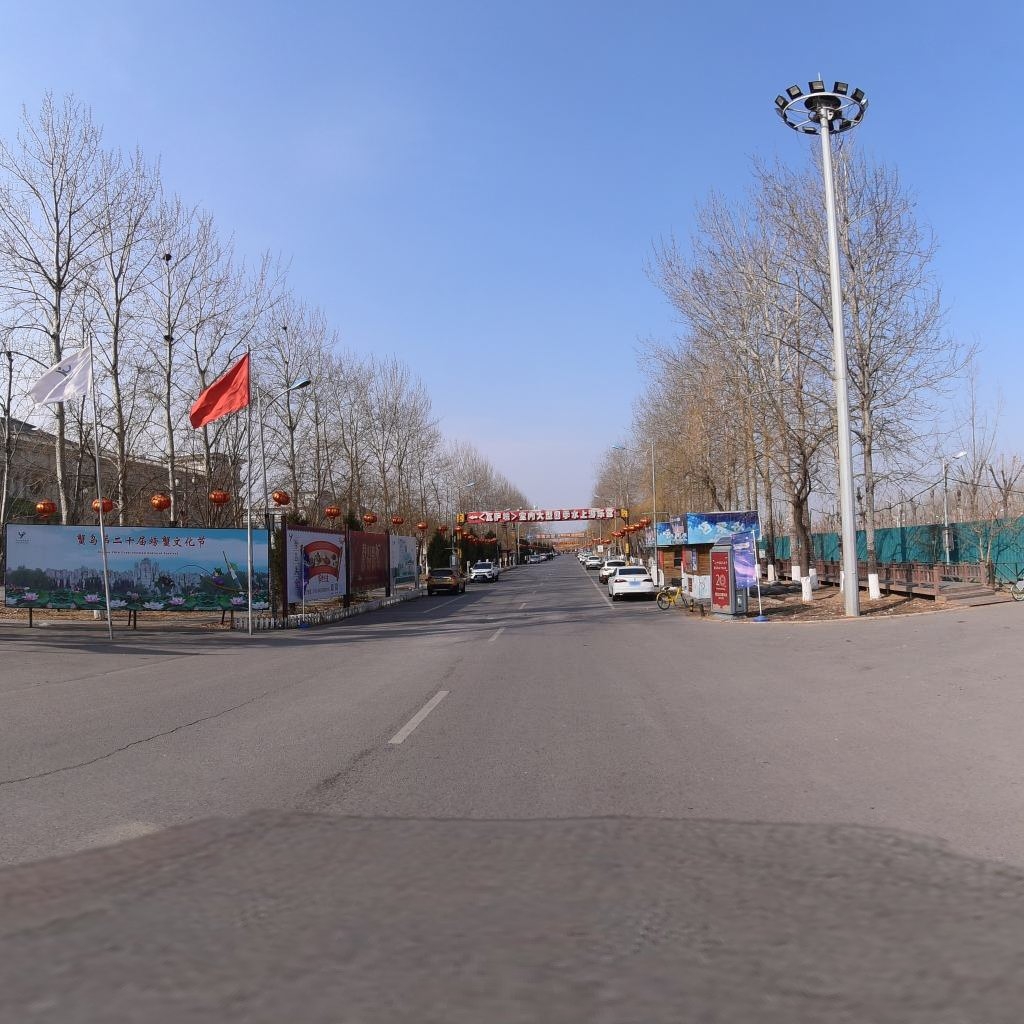
Region: Chaoyang
Road damage annotations: longitudinal crack, longitudinal crack